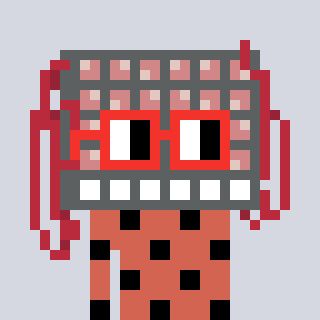
a pixel art character with square red glasses, a turing-shaped head and a peachy-colored body on a cool background